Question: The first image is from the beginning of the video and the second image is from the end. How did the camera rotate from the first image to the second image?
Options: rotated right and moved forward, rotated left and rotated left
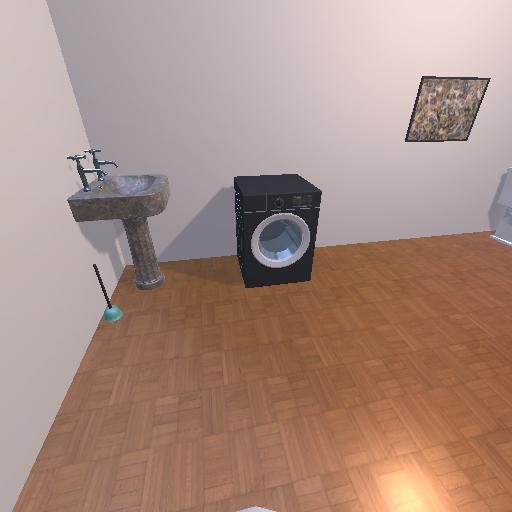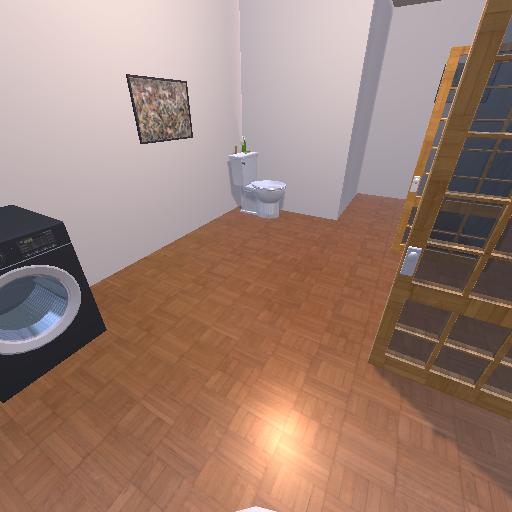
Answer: rotated right and moved forward